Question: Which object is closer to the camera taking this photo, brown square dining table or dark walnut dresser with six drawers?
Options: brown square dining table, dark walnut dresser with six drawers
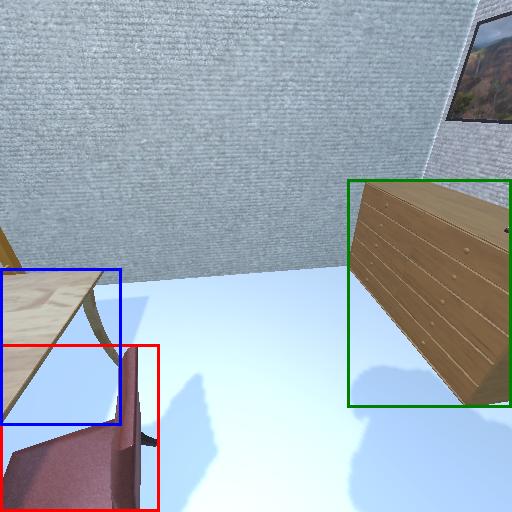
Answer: brown square dining table